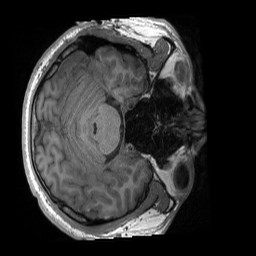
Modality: T1w
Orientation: axial
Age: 23
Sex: male
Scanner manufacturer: siemens
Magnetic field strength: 3 T
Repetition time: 2.4 s
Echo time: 0.00224 s